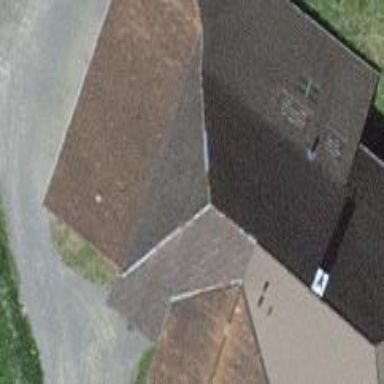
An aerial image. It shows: Farm building.